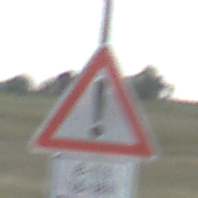
Verkehrszeichen: Gefahrenstelle
Zusatzzeichen unten: ZeitangabenOhneBeschraenkungAufWochentage2
Umgebung: Outdoor, Nature
Tageszeit: Night
Wetter: Overcast
Licht: Artificial
Jahreszeit: NotSpecified
Kontrast: LowContrast